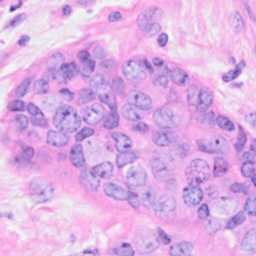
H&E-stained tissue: Breast